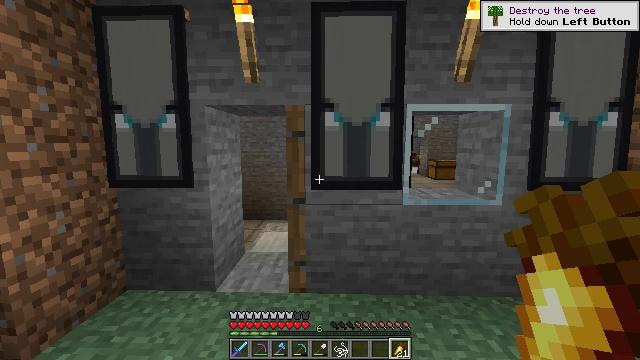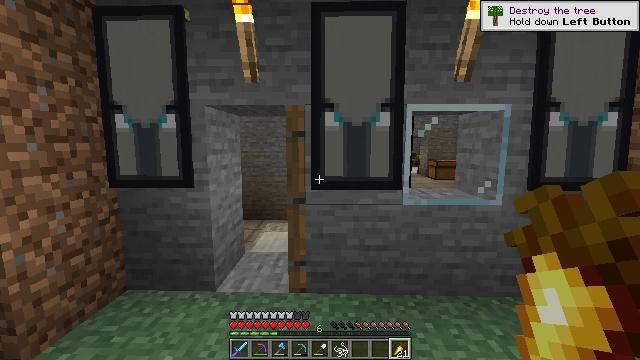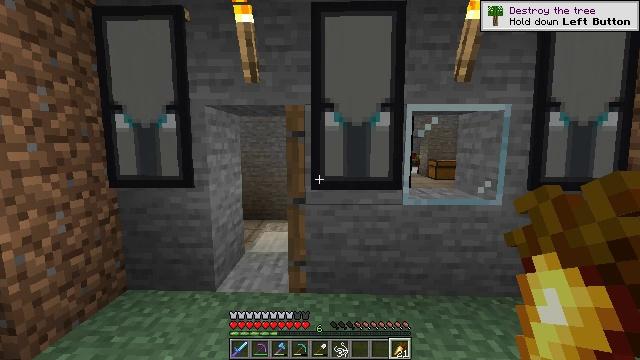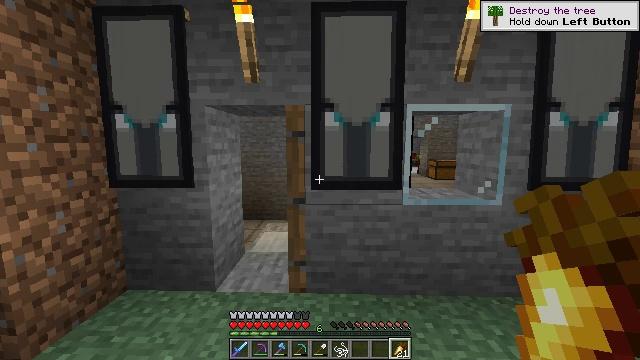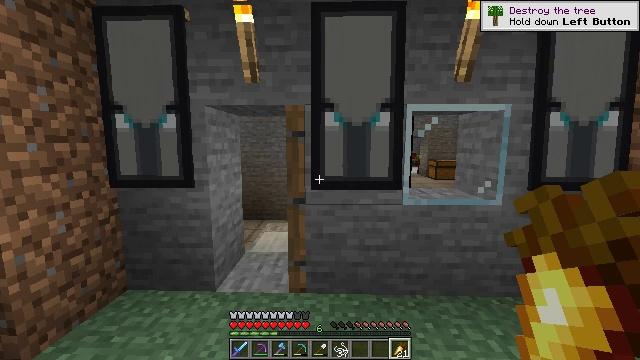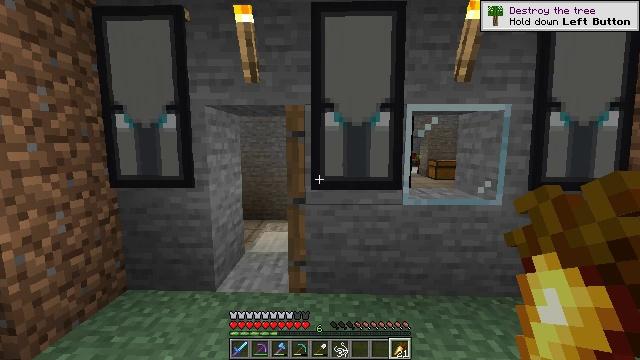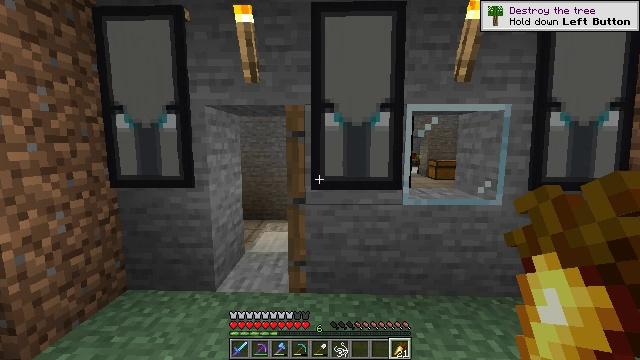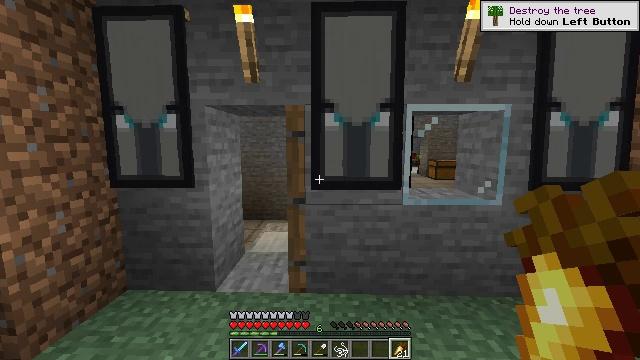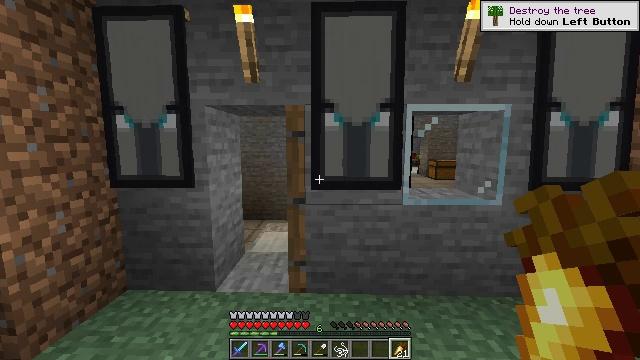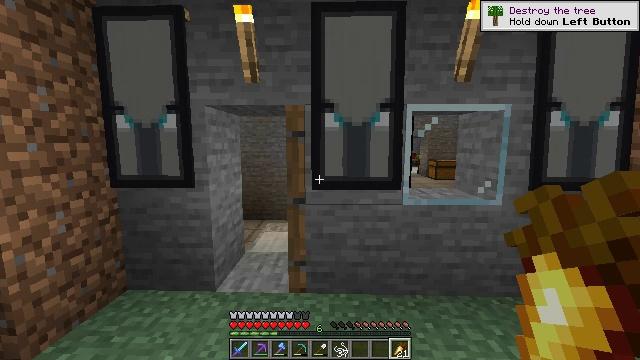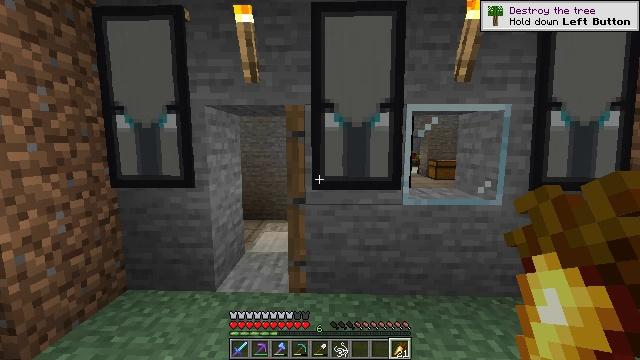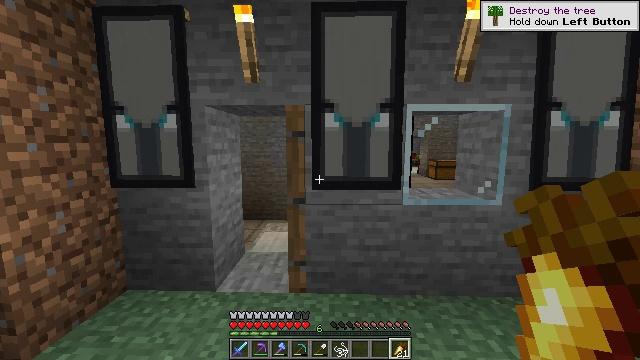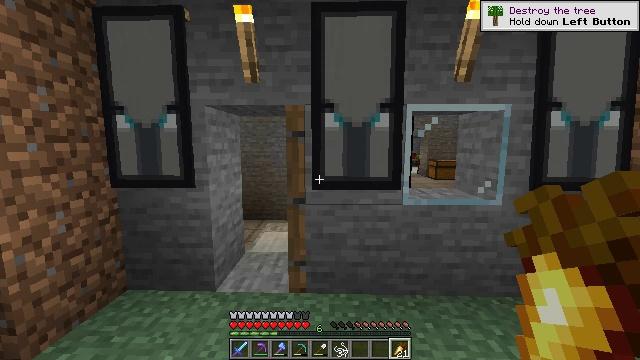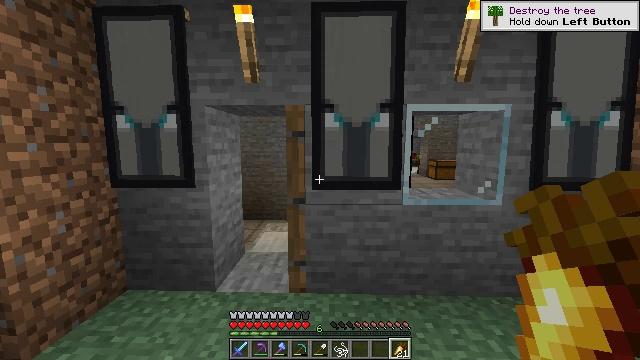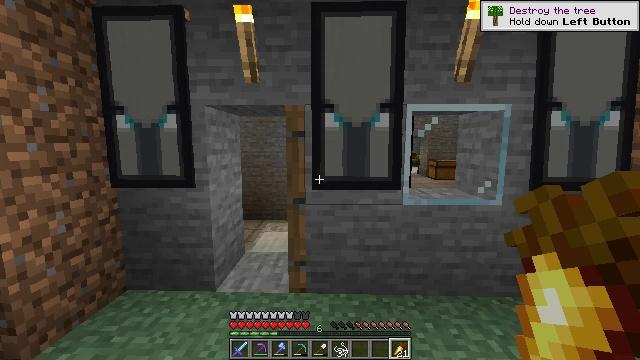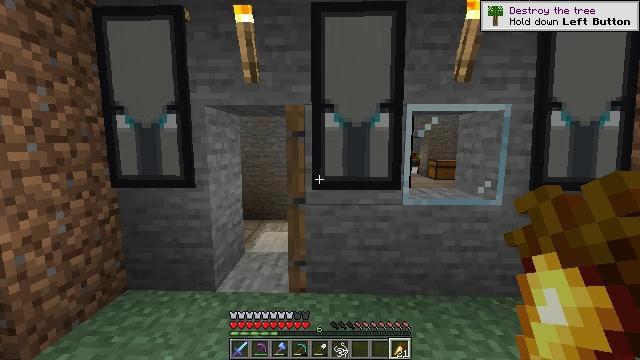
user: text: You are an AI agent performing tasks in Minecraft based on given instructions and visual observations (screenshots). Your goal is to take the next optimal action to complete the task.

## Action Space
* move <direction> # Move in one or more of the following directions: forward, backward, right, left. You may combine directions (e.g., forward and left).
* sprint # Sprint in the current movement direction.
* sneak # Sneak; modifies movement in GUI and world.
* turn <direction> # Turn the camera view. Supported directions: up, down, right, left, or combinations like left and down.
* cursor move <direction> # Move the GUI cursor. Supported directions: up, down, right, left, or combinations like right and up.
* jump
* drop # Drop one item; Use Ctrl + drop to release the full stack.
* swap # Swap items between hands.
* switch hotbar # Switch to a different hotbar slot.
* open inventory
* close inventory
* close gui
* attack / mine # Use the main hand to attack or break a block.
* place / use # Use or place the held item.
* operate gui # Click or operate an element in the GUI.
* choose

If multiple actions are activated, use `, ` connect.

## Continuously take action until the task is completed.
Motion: motion action
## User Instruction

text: Use the furnace to smelt stone into smooth stone.
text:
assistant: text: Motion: no_op
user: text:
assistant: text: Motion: no_op
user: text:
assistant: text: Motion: no_op
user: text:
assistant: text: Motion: no_op
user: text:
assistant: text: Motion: no_op
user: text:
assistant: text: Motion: no_op
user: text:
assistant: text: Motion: no_op
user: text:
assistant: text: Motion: no_op
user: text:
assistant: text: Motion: no_op
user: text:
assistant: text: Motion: no_op
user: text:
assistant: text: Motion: no_op
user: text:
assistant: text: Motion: no_op
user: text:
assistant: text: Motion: no_op
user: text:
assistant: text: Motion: no_op
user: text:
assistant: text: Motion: no_op
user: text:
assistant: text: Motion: no_op
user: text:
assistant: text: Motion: no_op
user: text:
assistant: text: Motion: no_op
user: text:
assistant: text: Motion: no_op
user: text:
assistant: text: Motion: no_op
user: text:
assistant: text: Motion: no_op
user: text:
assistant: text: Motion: no_op
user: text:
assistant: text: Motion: no_op
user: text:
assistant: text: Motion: no_op
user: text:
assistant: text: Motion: no_op
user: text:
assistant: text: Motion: no_op
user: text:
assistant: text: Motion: no_op
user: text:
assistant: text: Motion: no_op
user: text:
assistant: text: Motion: no_op
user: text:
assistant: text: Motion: no_op